Question: I downloaded PayPal API jars from grepcode and , and my java code is compiling successfully, but i want to access java code into my
'''
object PayPalController extends Controller {
def initialize = Action {
val ack=PayPalDAO.initialize().getAck().toString() // returning SetExpressCheckoutResponseType
// I'm accessing here my JavaCallss models.PayPalDAO.java
println(ack);
Ok("")
}
'''

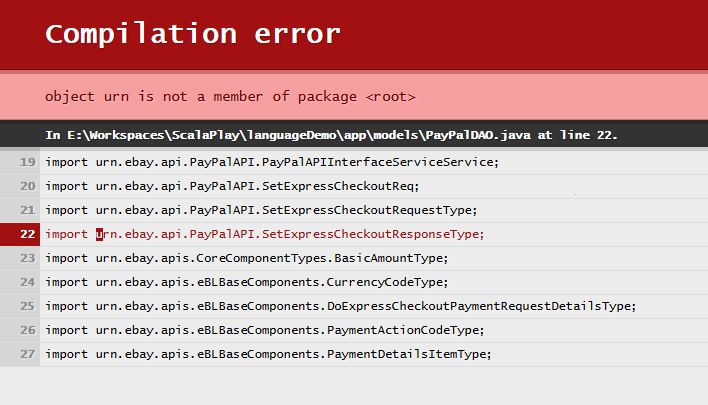
Answer: Play doesn't see your jar.
When you want to add unmanaged dependency you need to copy the jar to lib folder in the root of your play project and then reload the project (or just restart play).
'''
your-project-root
- app
- conf
- lib <- you need to create this and copy the jar there
... whatever else
'''
For details see <URL>